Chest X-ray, AP view. Patient: 50 years old, sex F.
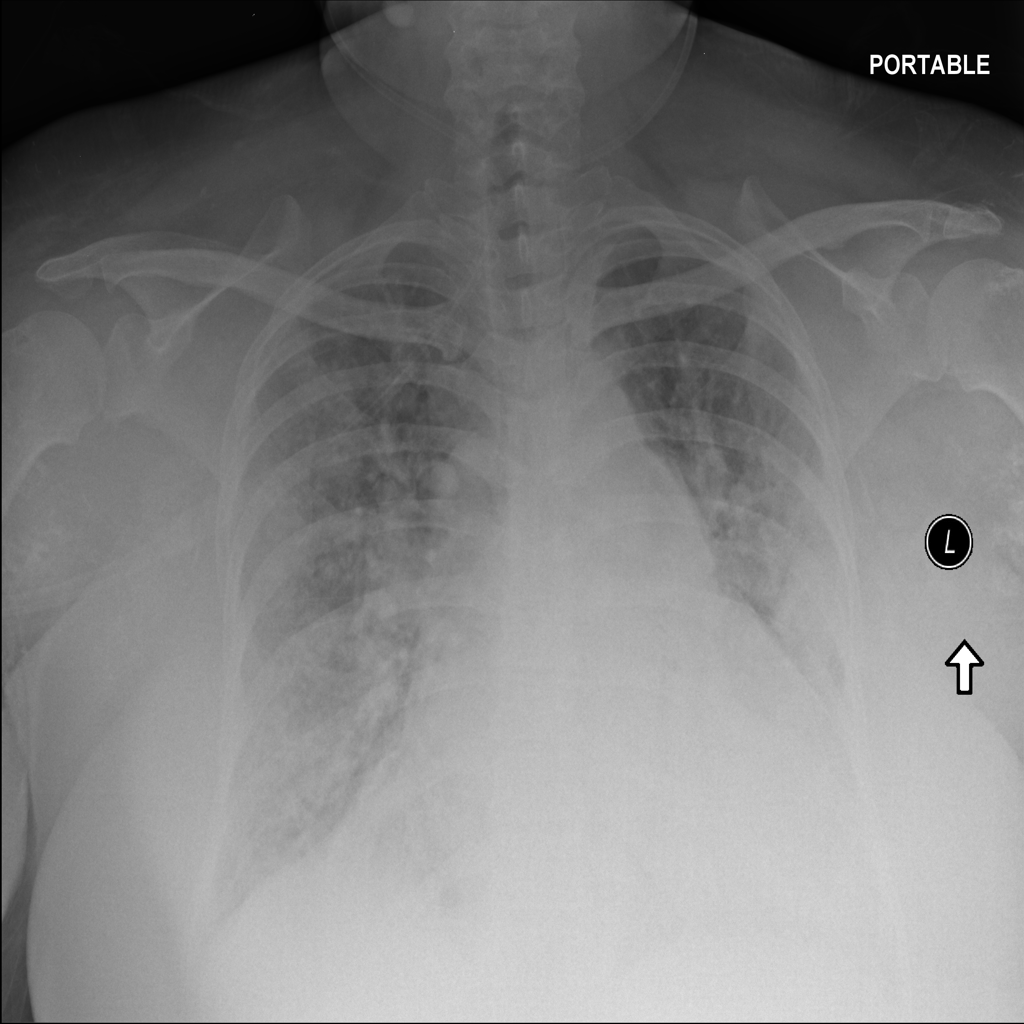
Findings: Infiltration